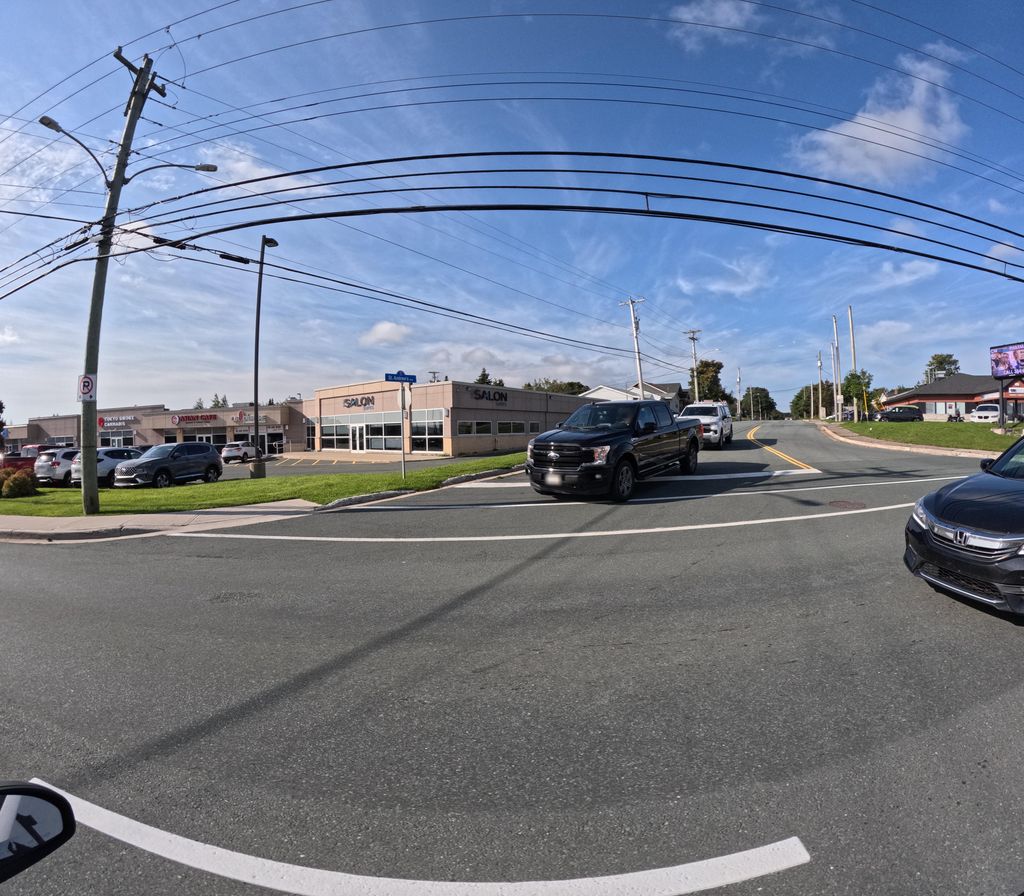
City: st_johns